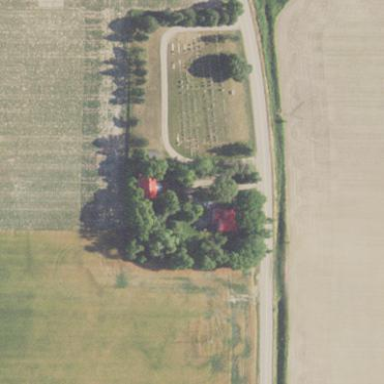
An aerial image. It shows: Cemetery.